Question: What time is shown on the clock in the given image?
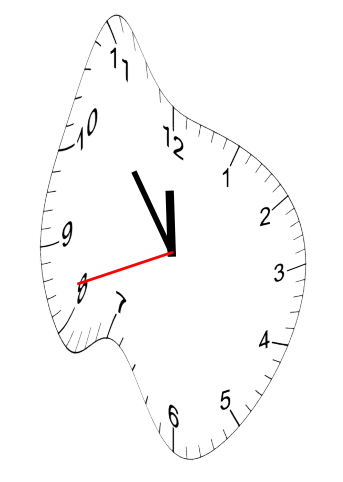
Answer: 11:53:42